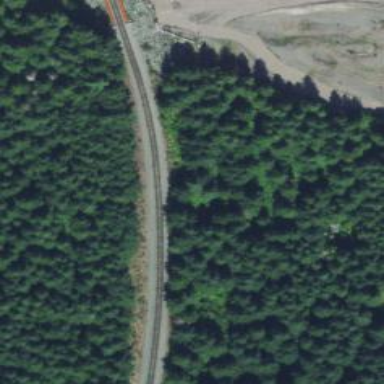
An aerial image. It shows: Preserved railway with rails.